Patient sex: M
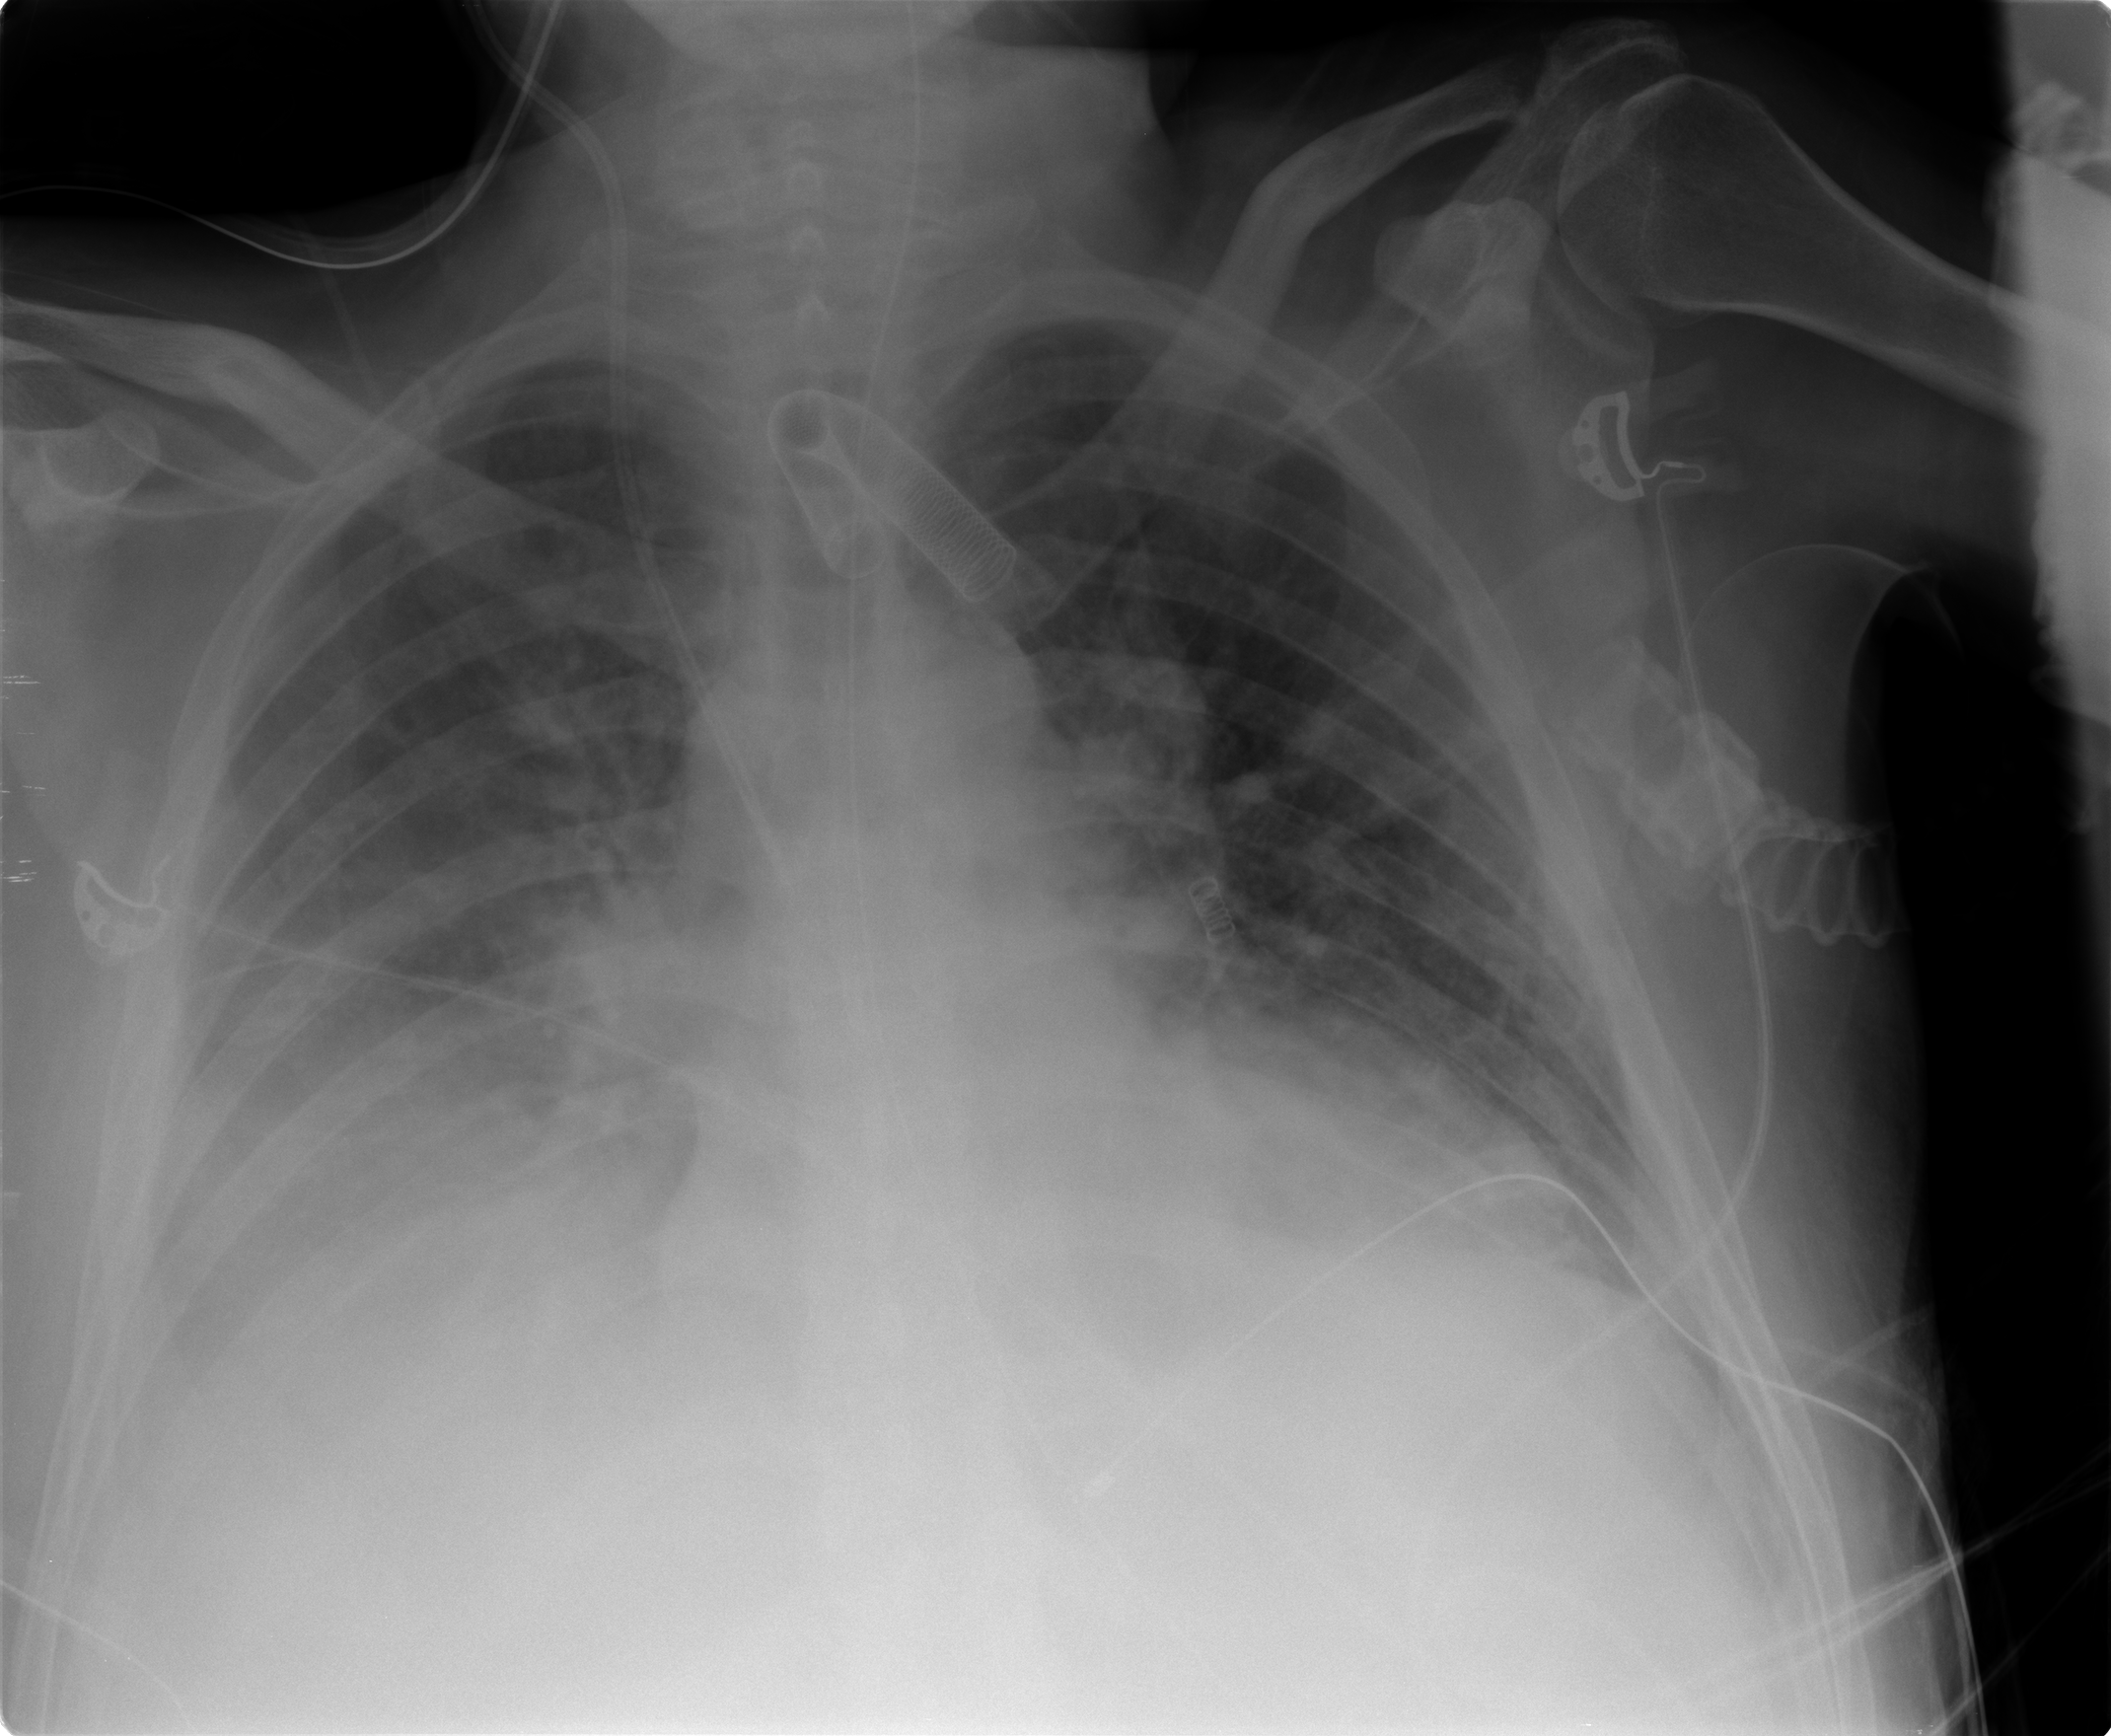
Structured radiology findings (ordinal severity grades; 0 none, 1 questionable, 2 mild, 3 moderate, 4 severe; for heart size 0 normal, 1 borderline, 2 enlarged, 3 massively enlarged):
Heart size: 0
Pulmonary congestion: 2
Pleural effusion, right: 2
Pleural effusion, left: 0
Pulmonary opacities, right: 1
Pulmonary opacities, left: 1
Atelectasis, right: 2
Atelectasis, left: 2